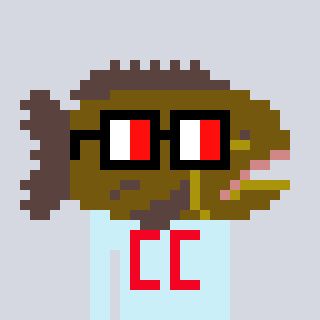
a pixel art character with square glasses with black frames and red eyes, a grouper-shaped head and a cold-colored body on a cool background